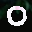
Label: 0